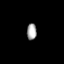
Tissue: prostate
Cell type: Fibroblasts
Senescence score: 0.685
Nuclear area (px): 157
Mean DAPI intensity: 166.223